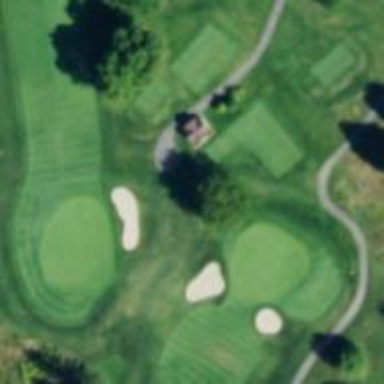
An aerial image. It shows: Pathway for golfing.